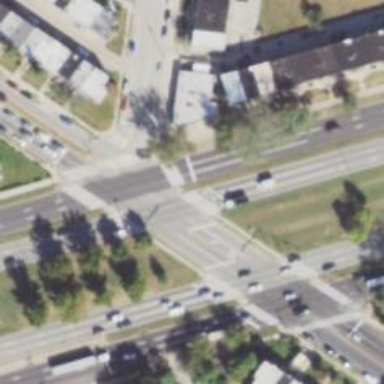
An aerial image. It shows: Zebra crossing for pedestrians.